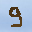
Label: 9